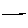
Label: line